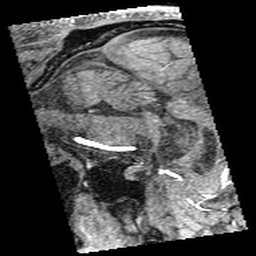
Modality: angio
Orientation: sagittal
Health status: ill
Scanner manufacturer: ge
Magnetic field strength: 1.5 T
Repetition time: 0.022 s
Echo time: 0.0035 s